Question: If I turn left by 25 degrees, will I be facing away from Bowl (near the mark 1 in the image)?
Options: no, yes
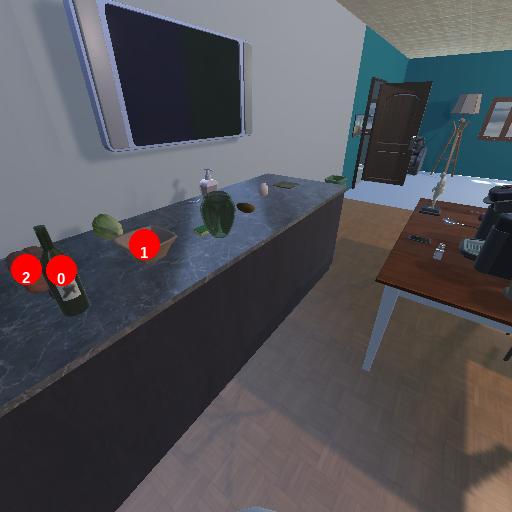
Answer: no